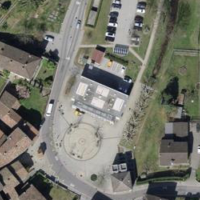
EUNIS habitat code: 55
Species observed at this site:
Cyperus esculentus
Aegopodium podagraria